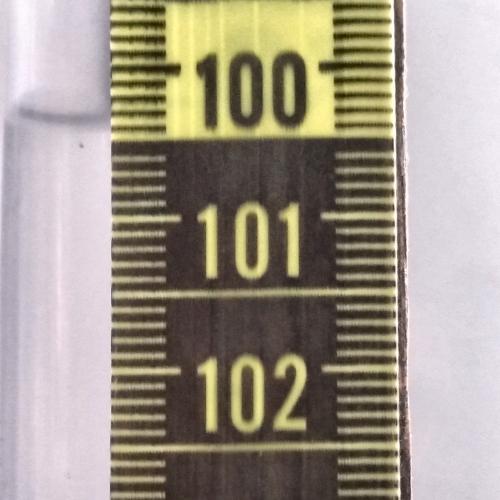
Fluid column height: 100.3 cm